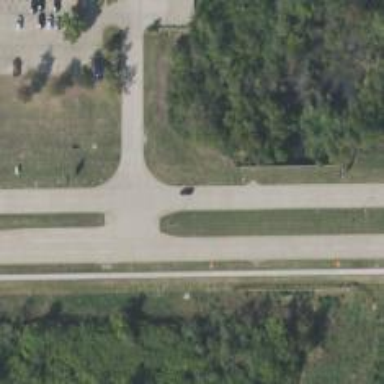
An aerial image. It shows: Secondary link road.